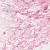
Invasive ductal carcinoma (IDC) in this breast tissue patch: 0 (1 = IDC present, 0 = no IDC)